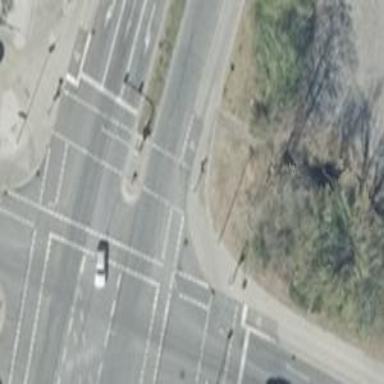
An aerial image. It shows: Crossing with traffic signals.